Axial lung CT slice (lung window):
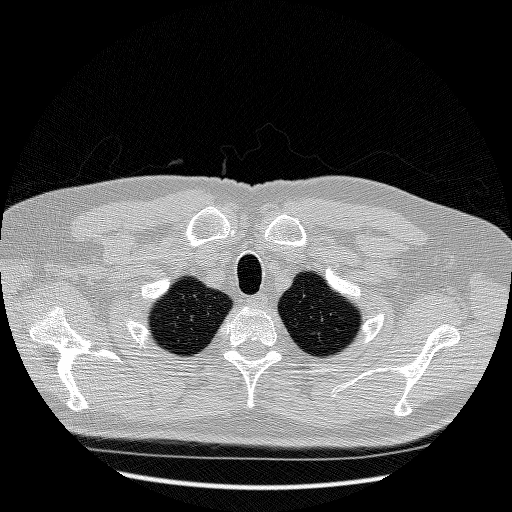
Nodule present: no